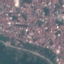
Land use / land cover: Residential